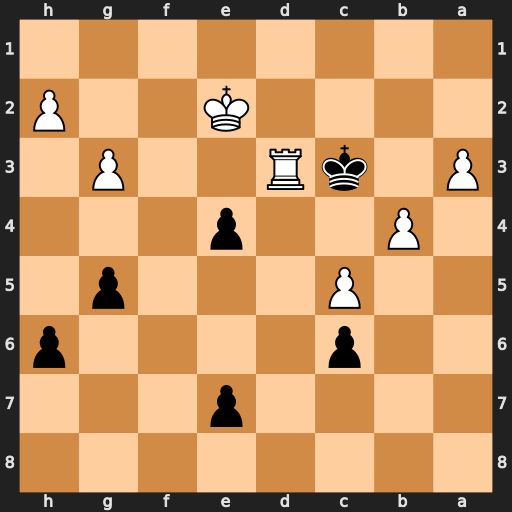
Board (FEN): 8/4p3/2p4p/2P3p1/1P2p3/P1kR2P1/4K2P/8
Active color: b
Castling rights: -
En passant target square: -
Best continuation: exd3+ Kd1 Kc4 a4 Kxb4